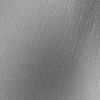
Atmospheric dust classification: not_dusty